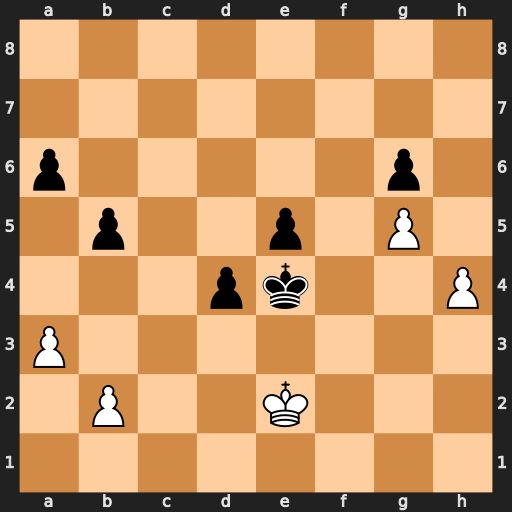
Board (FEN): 8/8/p5p1/1p2p1P1/3pk2P/P7/1P2K3/8
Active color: w
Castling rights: -
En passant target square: -
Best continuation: h5 gxh5 g6